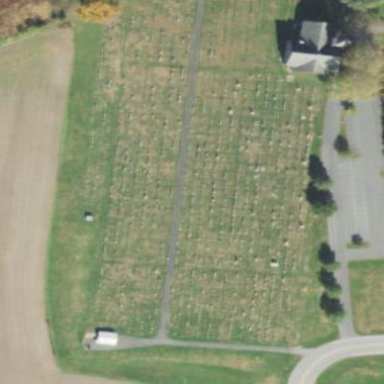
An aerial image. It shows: Cemetery.